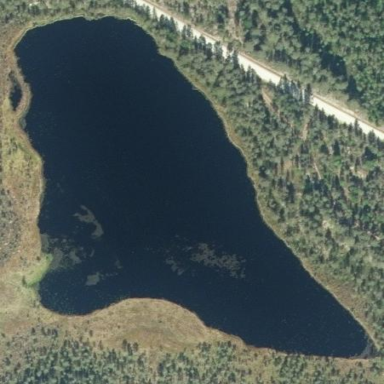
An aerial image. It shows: Pond with natural water.